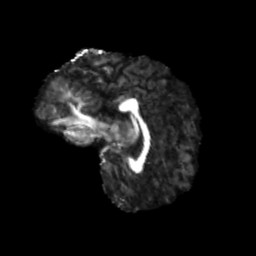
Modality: FA
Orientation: sagittal
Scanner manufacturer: siemens
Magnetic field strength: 3 T
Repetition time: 4 s
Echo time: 0.0594 s